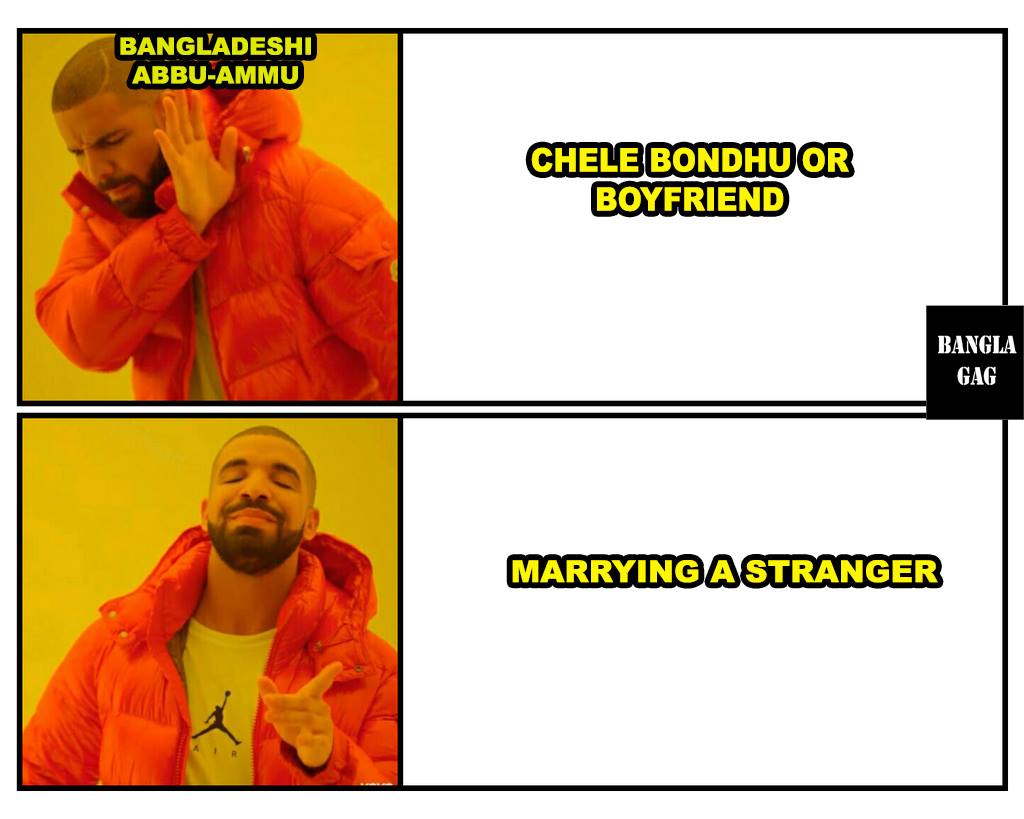
Caption: BANGLADESHI ABBU-AMMU    CHELE BONDHU OR BOYFRIEND      MARRYING A STRANGER
Label: non-hate